Question: I'm looking for a solution to allow first-time creation of data in Firebase and then subsequently restricting access to the owner of that data (or an administrator). Essentially, I've created a signup process for a business, which creates both a user in Firebase as well as an associated user for that business. Unfortunately, with my current schema and security rules, I'm getting 'permission_denied' errors. Here's my current schema, which was generated by EmberFire using a hasMany <--> belongsTo relationship between the 'business' and 'employee' model:
'''
+ businesses
+ business_id (generated by EmberFire)
- name
+ employees
- employee_id
- employee_id
+ employees
+ employee_id (generated by Firebase's auth system)
- first name
- last name
- business_id
- role (ex: 99 for admin)
'''
And here are my security rules:
'''
{
"rules": {
"businesses": {
// allows only administrators of the business to read and write business data
"$business_id": {
".read": "root.child('employees/' + auth.uid + '/business').val() === $business_id && root.child('employees/' + auth.uid + '/role').val() === 99",
".write": "root.child('employees/' + auth.uid + '/business').val() === $business_id && root.child('employees/' + auth.uid + '/role').val() === 99"
}
},
"employees": {
// only allow employees to read/write their own data or the admin of the business they belong to
"$employee_id": {
".read": "auth.uid === $employee_id || (root.child('employees/' + auth.uid + '/role').val() === 99 && root.child('businesses/' + (root.child('employees/' + auth.uid + '/business').val()) + '/employees/' + $employee_id).exists())",
".write": "auth.uid === $employee_id || (root.child('employees/' + auth.uid + '/role').val() === 99 && root.child('businesses/' + (root.child('employees/' + auth.uid + '/business').val()) + '/employees/' + $employee_id).exists())"
}
}
}
}
'''
Can anyone recommend an updated set of security rules/schema that would allow for data to be initially created during signup and then subsequently be only accessible to the owner/admin of that data?
Thanks in advance,
James
Here's the code used in the signup process:
'''
// first, create the user account to be the admin of the business
_this.firebase.createUser({
email: _this.get('email'),
password: _this.get('password')
}, function(error, userData) {
if (error) {
flashMessages.warning(error);
} else {
// authenticate the user and log them in
_this.get('session').authenticate('authenticator:firebase', {
'email': _this.get('email'),
'password': _this.get('password')
}).then(function() {
// create the business record
var business = _this.store.createRecord('business', {
name: _this.get('businessName')
});
// create the employee record and associate the firebase uid
var employee = _this.store.createRecord('employee', {
id: userData.uid,
firstName: _this.get('firstName'),
lastName: _this.get('lastName'),
});
// add the employee<->business relationship
business.get('employees').then(function(employees) {
employees.addObject(employee);
});
// save the records to Firebase
employee.save().then(function() {
business.save();
});
}).catch(function(error) {
flashMessages.warning(error);
});
}
});
'''
Also, here's a snapshot of the data that illustrates what I described:

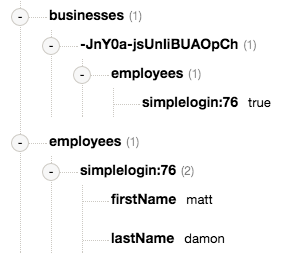
Answer: Your security rule requires 'role = 99' but you are never setting it.
The following seems to solve your issue:
'''
// create the employee record and associate the firebase uid
var employee = _this.store.createRecord('employee', {
id: userData.uid,
firstName: _this.get('firstName'),
lastName: _this.get('lastName'),
role: 99
});
'''
To answer the greater question, yes the write is done in multiple parts. The 'hasMany' relationships are saved individually, so as not to completely overwrite any changes that may be happening on other clients. More specifically, each 'hasMany' link is added or deleted in a separate write, so there could be 2 writes.
In the case of your code, the 'business/<id>/employees<employee_id>' link was saved first which meant that on the second pass - while writing the main 'business/<id>' hash - the '!data.exists()' part of your rule failed. This is fine, because the employee is created and linked to the business, but the 'role = 99' check also failed.